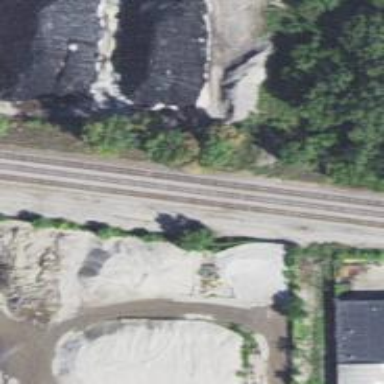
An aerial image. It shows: Abandoned railway spur.